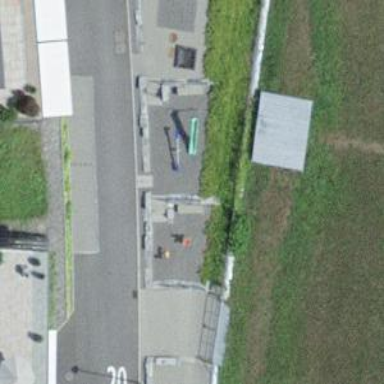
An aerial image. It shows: Playground with springy equipment.